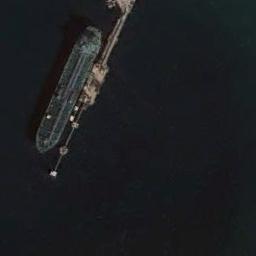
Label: ship